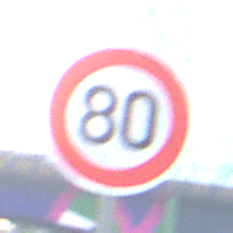
Verkehrszeichen: Geschwindigkeit80
Umgebung: Outdoor, Urban
Tageszeit: MorningAfternoon
Wetter: PartlyCloudy
Licht: Natural
Jahreszeit: NotSpecified
Kontrast: LowContrast